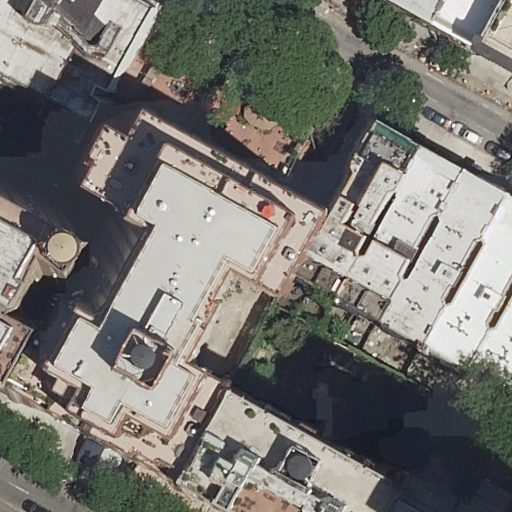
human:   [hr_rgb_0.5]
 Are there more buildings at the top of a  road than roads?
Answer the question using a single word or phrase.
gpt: yes

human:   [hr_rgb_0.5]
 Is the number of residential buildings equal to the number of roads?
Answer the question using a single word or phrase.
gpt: no

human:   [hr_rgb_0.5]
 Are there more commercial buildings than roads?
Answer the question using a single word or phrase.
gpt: no

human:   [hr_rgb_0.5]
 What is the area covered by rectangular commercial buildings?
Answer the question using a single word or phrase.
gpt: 0m2

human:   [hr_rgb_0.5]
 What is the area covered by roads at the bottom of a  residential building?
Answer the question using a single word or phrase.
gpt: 0m2

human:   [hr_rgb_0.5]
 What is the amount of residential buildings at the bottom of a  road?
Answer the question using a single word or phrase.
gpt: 11

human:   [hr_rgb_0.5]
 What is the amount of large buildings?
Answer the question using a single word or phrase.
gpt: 3

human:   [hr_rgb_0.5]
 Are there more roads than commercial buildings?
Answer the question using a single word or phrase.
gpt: yes

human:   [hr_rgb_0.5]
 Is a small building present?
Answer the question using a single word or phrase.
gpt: yes

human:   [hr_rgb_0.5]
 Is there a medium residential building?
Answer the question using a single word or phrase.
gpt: yes

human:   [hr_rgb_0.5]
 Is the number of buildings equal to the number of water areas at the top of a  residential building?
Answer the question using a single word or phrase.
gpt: no

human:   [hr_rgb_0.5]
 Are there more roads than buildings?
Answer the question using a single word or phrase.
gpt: no

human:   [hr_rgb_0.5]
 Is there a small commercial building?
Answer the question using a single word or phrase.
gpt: no

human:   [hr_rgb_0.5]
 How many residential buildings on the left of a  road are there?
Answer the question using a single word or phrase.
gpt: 4

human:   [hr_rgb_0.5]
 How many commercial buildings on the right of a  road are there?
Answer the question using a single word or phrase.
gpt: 0

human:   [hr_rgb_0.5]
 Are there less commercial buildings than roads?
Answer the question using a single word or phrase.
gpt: yes

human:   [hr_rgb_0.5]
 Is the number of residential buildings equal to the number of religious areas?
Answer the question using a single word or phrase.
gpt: no

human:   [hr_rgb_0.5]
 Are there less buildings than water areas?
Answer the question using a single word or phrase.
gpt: no

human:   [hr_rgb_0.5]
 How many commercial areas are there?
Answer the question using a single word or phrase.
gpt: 0

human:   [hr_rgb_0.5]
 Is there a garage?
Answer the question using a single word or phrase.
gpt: no

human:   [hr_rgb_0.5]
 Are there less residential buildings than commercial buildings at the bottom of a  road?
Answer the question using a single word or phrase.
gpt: no

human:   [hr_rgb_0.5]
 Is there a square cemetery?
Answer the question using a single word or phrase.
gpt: no

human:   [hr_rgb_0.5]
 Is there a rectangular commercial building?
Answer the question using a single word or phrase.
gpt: no

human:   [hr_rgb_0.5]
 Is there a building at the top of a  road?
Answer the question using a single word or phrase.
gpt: yes

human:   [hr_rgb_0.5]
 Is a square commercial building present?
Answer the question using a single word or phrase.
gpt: no

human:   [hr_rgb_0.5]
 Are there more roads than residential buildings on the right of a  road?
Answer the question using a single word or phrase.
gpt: no

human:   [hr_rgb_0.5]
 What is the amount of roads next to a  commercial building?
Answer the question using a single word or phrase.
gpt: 0

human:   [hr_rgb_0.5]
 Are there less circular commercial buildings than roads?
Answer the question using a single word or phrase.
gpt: yes

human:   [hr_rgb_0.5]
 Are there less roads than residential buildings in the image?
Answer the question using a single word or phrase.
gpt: yes

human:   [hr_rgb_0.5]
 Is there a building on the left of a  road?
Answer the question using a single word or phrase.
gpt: yes

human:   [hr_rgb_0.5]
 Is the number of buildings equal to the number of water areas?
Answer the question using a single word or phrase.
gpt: no

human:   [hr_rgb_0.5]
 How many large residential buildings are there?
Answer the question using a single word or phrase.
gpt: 3

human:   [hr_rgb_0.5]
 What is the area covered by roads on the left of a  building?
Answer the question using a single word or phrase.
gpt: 0m2

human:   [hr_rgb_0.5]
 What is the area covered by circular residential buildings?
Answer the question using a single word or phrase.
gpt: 0m2

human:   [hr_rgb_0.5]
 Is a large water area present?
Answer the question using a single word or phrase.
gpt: no

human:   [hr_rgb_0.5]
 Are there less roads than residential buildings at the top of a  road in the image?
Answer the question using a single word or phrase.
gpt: yes